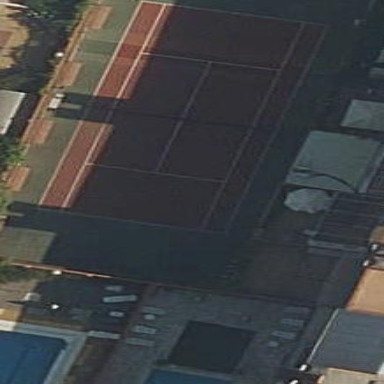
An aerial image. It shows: Tennis court on the leisure land pitch.